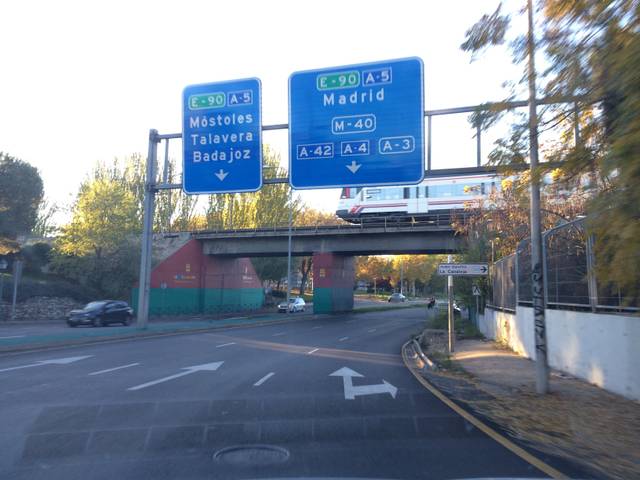
Region: Spain
Coordinates: 40.358, -3.812